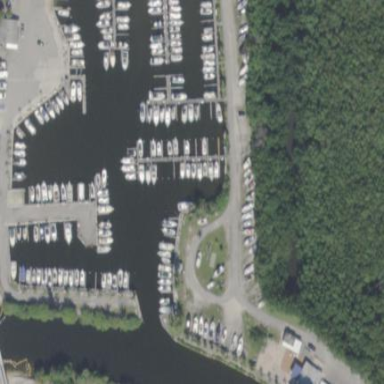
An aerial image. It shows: Marina located on water.